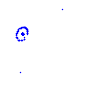
Particle: kaon